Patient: sex F, age 26
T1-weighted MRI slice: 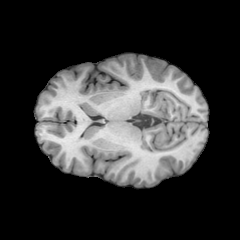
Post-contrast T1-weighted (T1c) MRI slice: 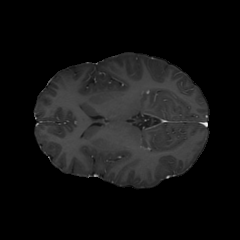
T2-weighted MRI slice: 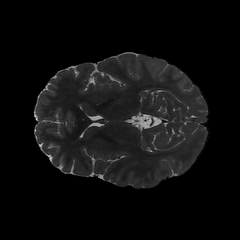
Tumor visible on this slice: no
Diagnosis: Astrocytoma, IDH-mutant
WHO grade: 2